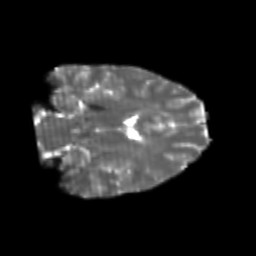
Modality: T2w
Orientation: coronal
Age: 23
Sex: female
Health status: healthy
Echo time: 0.074 s